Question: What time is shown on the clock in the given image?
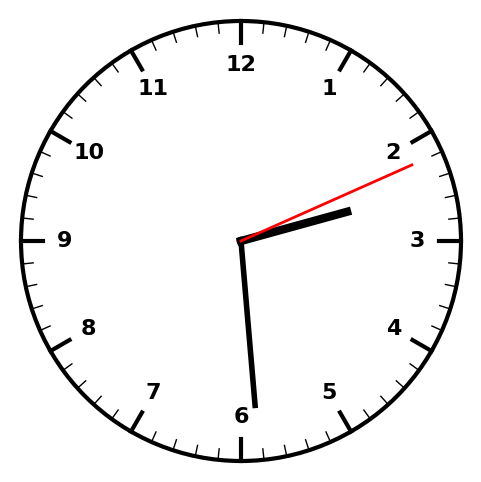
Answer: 02:29:11